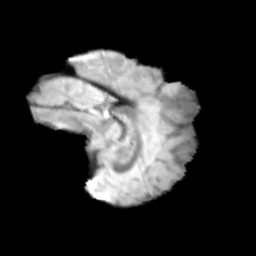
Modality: T2w
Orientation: sagittal
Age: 12
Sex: female
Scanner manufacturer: siemens
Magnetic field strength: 3 T
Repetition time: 3.8 s
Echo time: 0.07 s